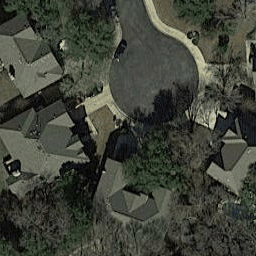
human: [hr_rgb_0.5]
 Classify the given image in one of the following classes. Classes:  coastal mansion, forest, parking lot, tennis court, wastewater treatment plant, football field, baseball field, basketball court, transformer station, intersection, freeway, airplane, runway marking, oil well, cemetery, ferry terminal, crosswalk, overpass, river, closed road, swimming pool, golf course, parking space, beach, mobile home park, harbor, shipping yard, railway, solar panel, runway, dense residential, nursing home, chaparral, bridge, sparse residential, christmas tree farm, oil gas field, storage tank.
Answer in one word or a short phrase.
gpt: closed road